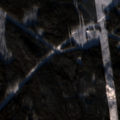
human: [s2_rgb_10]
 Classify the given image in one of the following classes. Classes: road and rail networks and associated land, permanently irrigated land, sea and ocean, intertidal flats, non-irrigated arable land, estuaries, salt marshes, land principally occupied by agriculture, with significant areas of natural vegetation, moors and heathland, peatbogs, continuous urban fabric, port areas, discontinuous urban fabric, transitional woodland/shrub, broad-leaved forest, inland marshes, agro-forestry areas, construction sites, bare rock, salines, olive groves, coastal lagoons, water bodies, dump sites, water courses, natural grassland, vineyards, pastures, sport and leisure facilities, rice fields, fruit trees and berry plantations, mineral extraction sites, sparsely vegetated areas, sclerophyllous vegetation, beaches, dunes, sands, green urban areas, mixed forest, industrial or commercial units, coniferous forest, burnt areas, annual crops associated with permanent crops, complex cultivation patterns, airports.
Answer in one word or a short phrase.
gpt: coniferous forest, transitional woodland/shrub